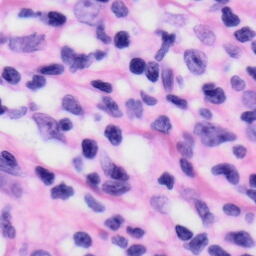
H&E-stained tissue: Skin